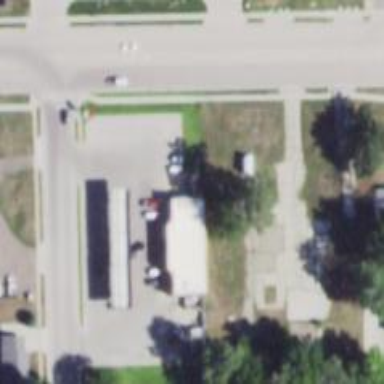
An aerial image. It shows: Convenience shop.